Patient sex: M
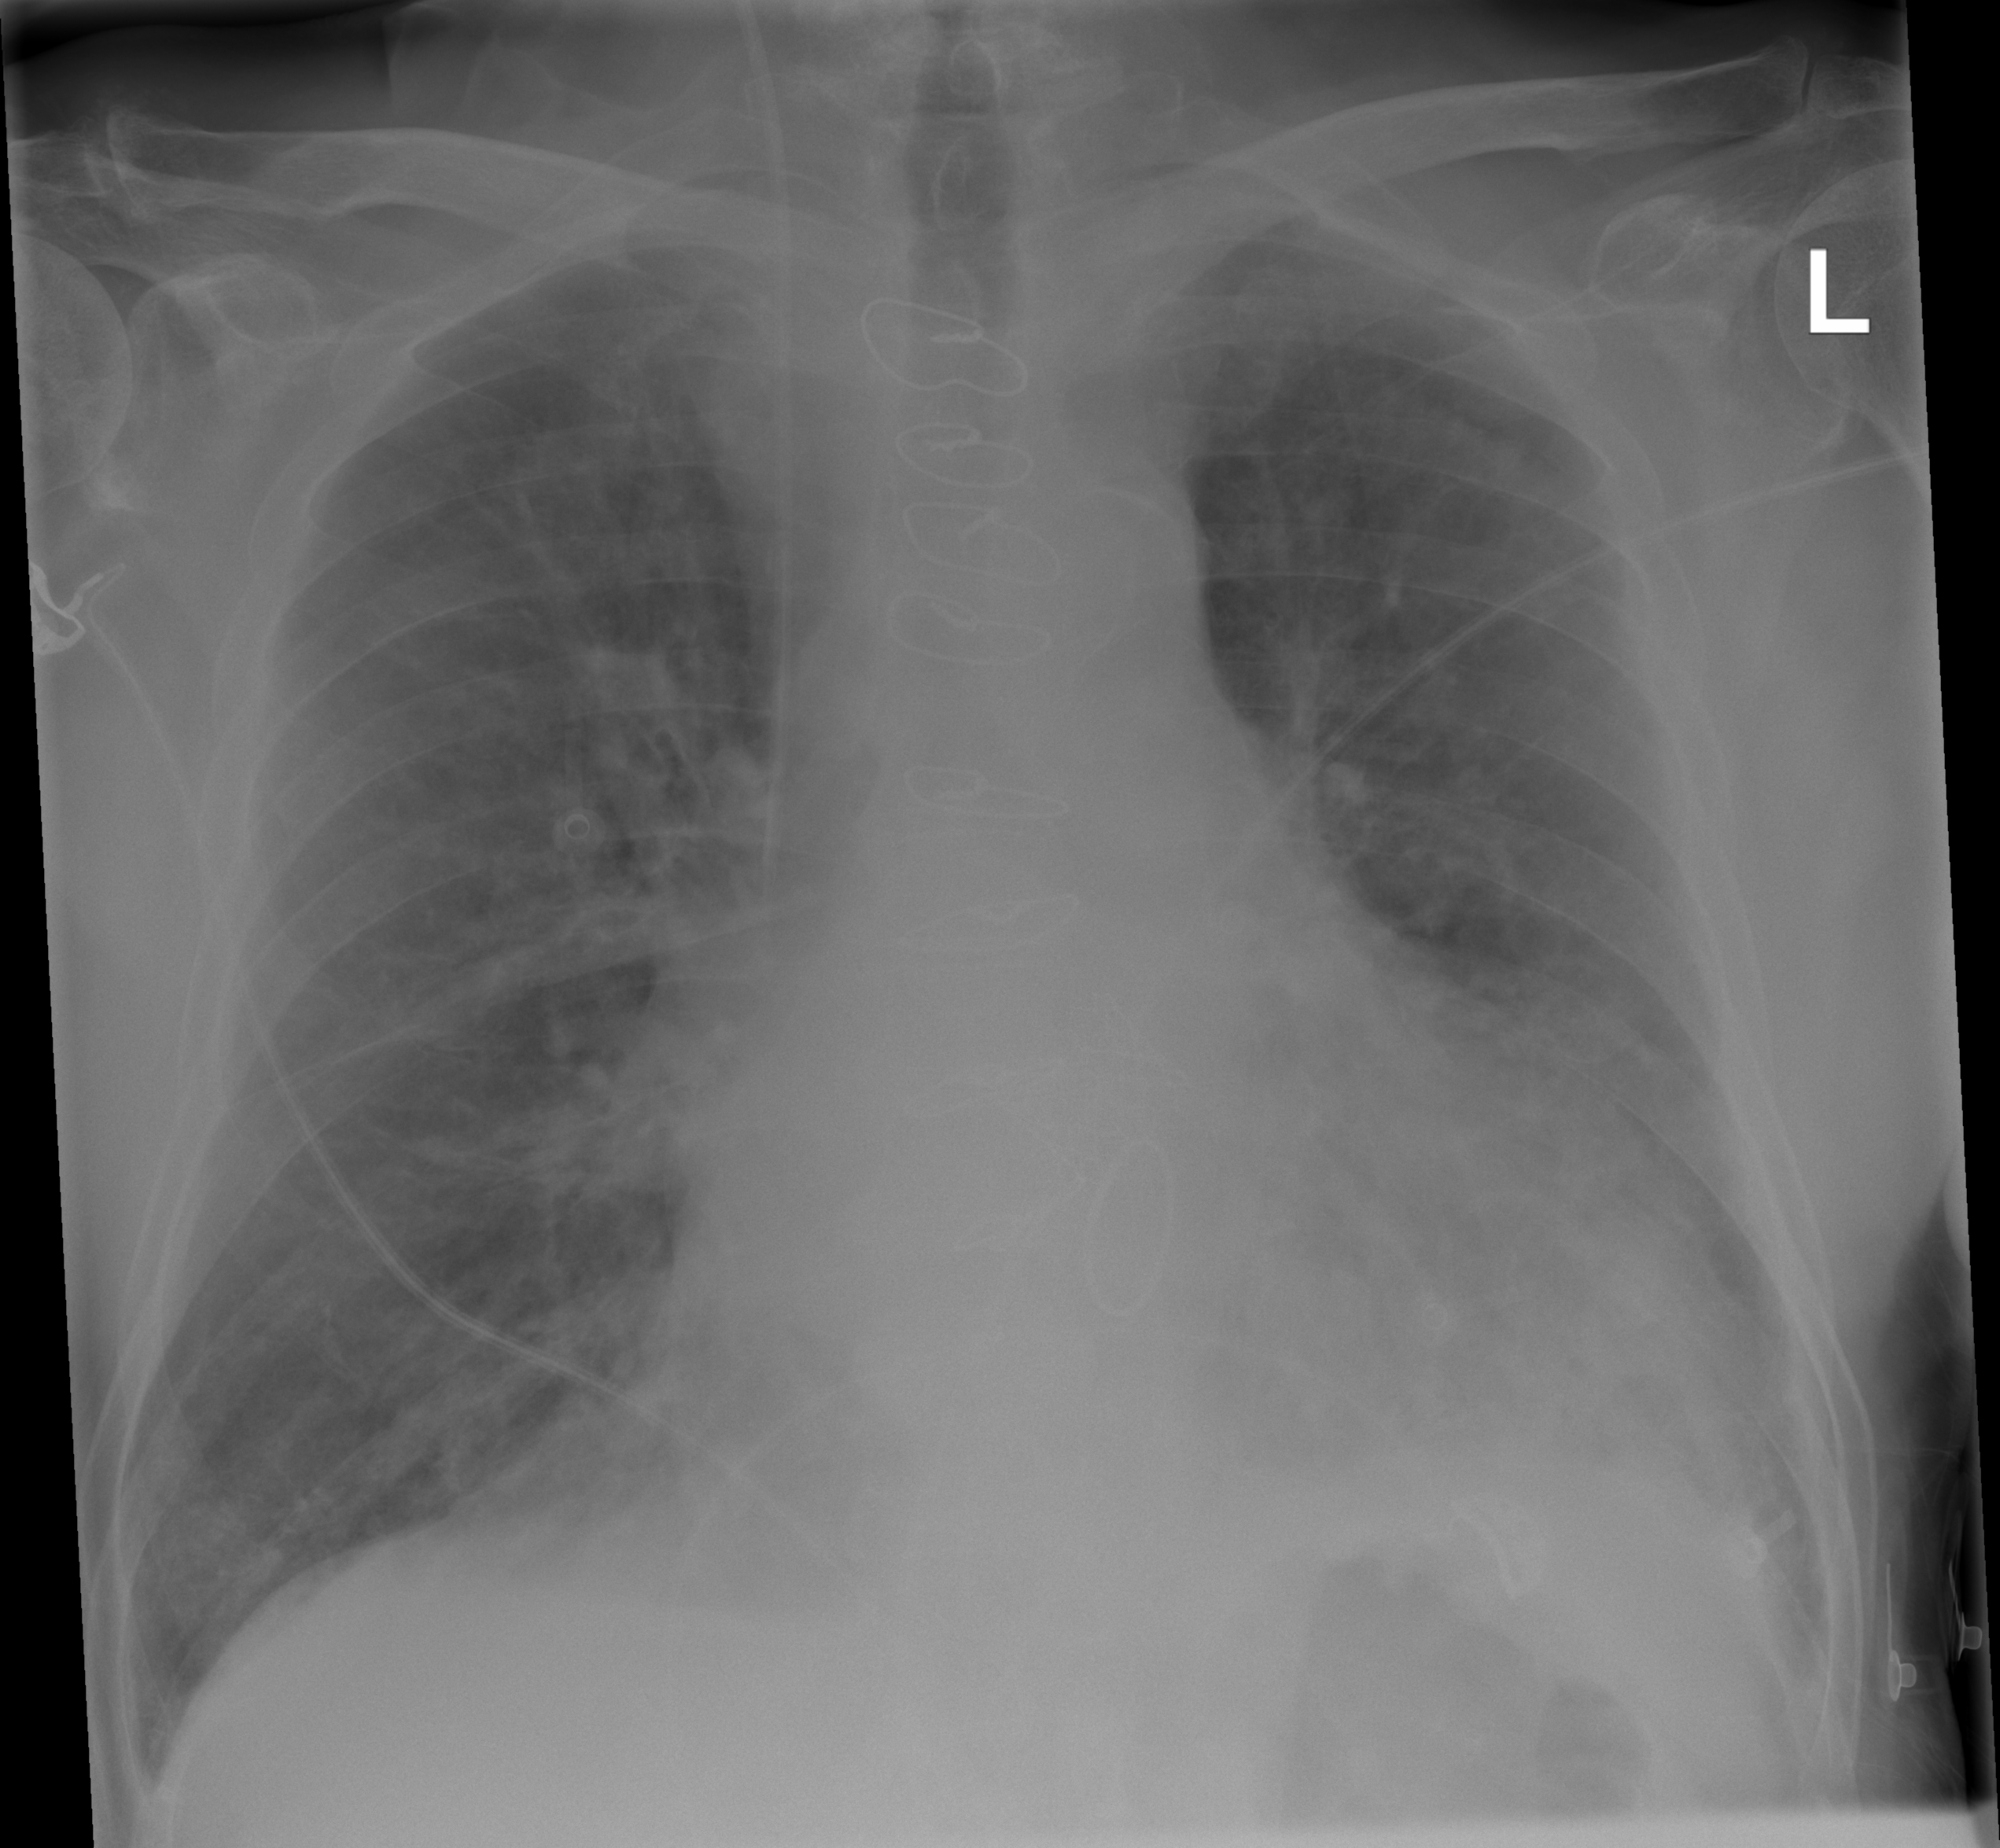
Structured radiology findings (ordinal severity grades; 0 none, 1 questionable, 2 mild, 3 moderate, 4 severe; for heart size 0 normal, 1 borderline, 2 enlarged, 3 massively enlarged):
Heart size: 2
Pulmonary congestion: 2
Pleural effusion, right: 0
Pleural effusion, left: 1
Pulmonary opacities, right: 0
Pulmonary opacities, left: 2
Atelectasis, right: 2
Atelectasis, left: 2